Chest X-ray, PA view. Patient: 61 years old, sex F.
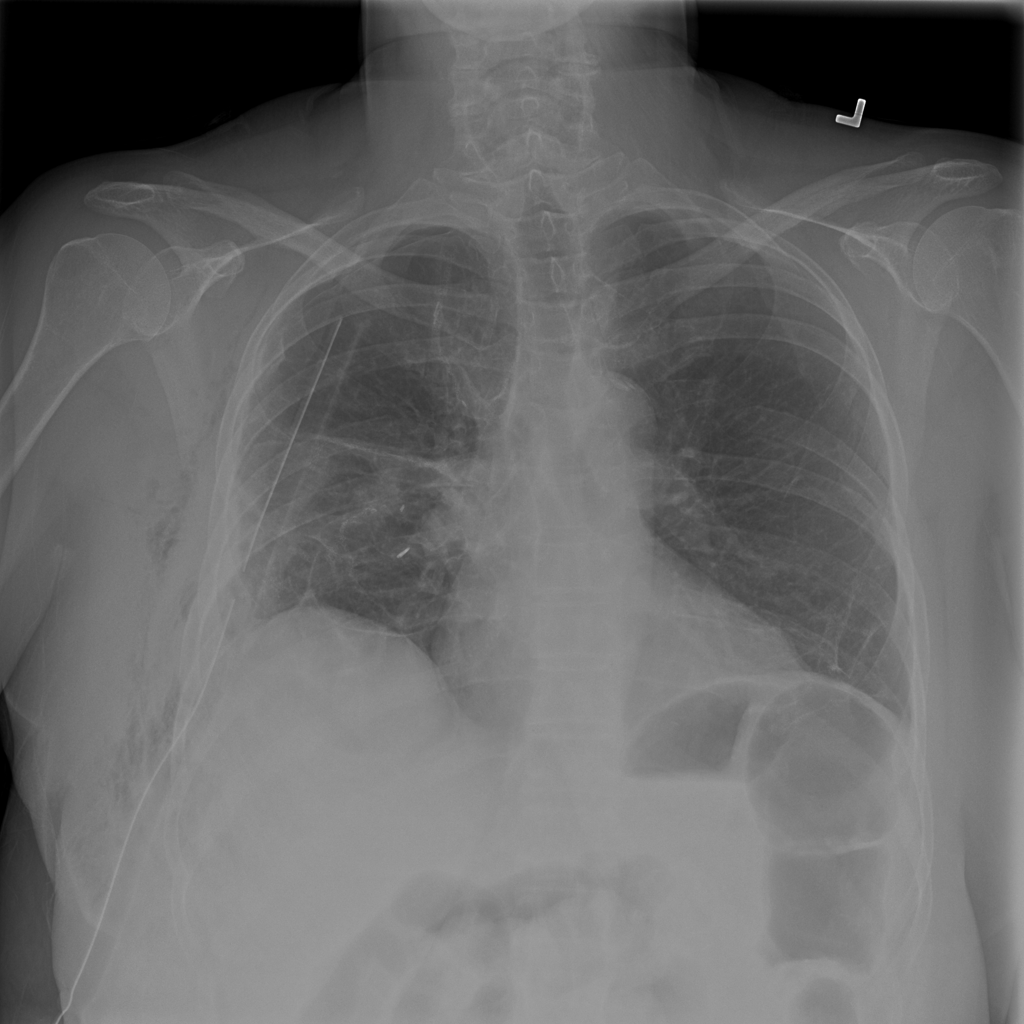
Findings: Pneumothorax